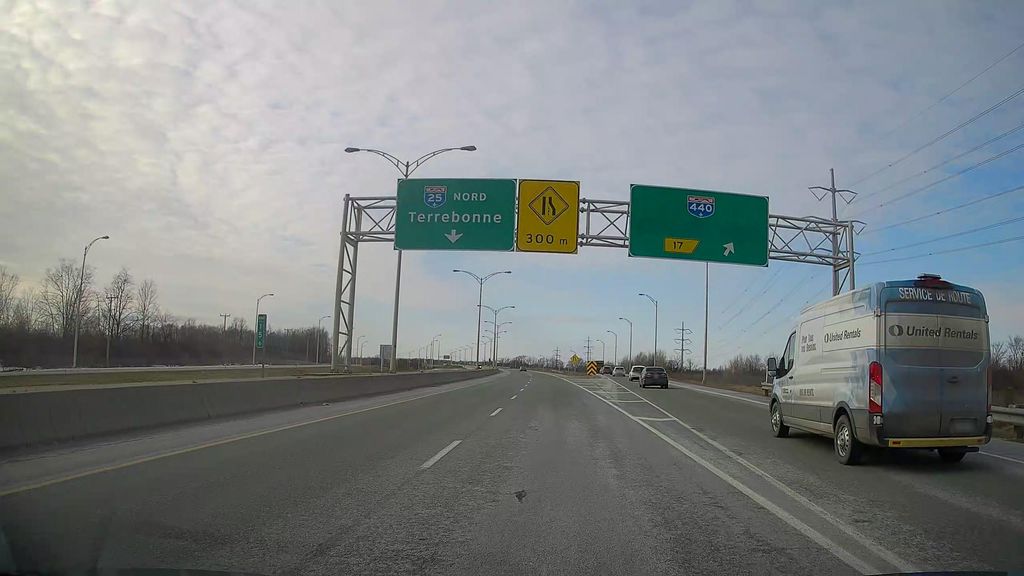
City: montreal